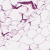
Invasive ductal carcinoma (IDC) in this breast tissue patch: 0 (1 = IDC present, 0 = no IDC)